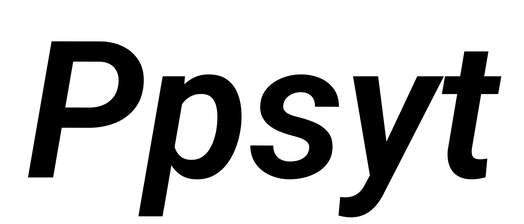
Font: Roboto-Italic_SemiBold_Italic